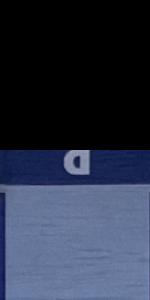
Label: Empty